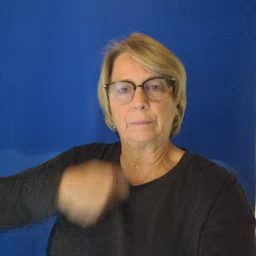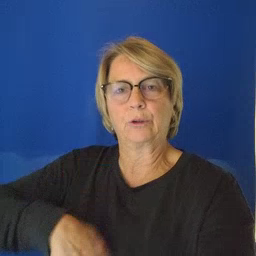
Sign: zipper